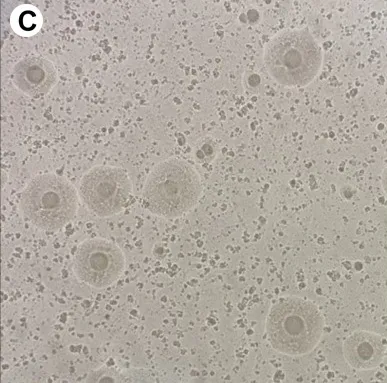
Representative results of sample culture and antibiotic susceptibility testing in patients. (C) Fried-egg-type colonies were observed on mycoplasma medium after 5 days of incubation.
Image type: pathology (immunostaining)